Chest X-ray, PA view. Patient: 26 years old, sex M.
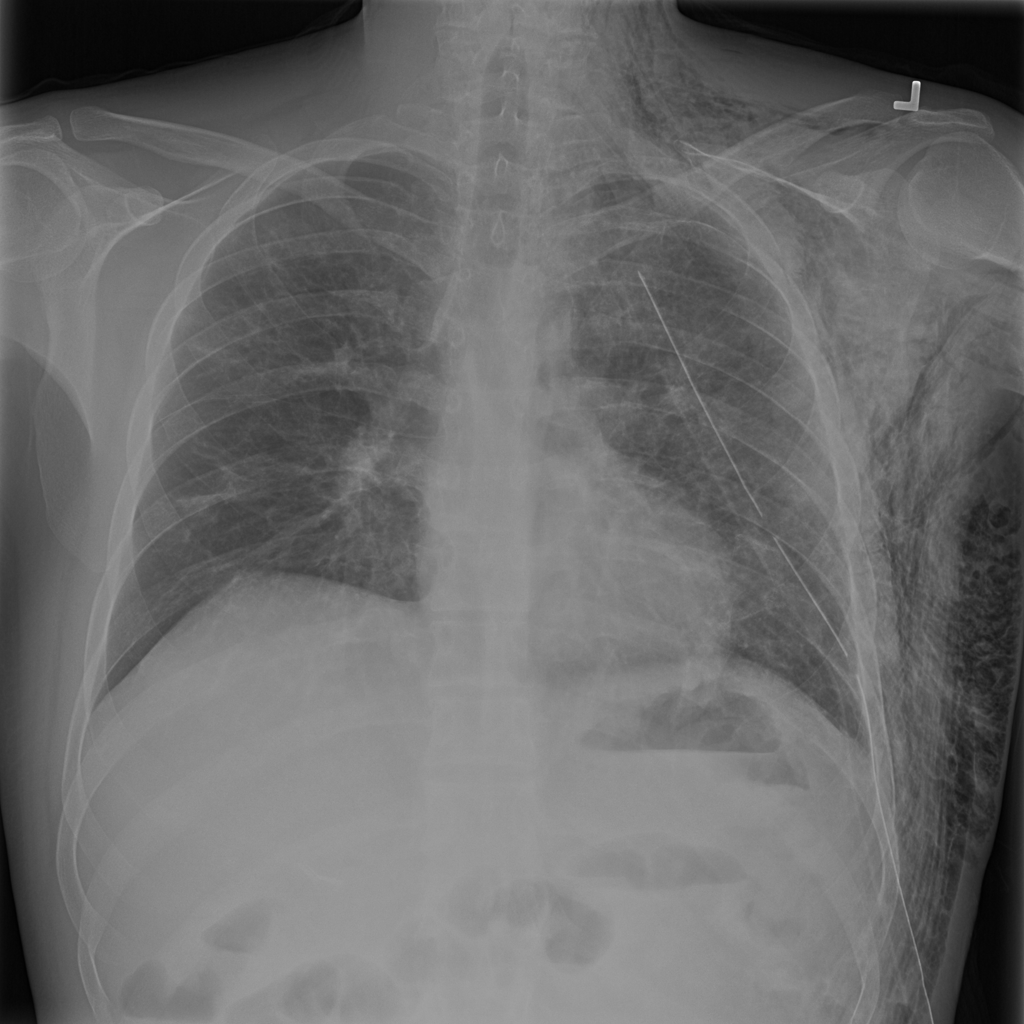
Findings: Pneumothorax